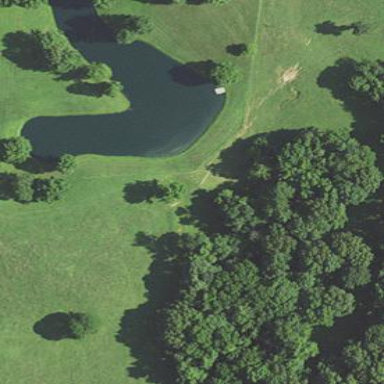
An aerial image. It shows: Peaceful pond surrounded by nature.